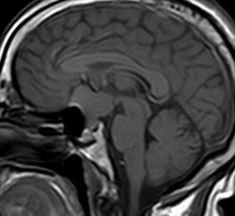
Label: notumor